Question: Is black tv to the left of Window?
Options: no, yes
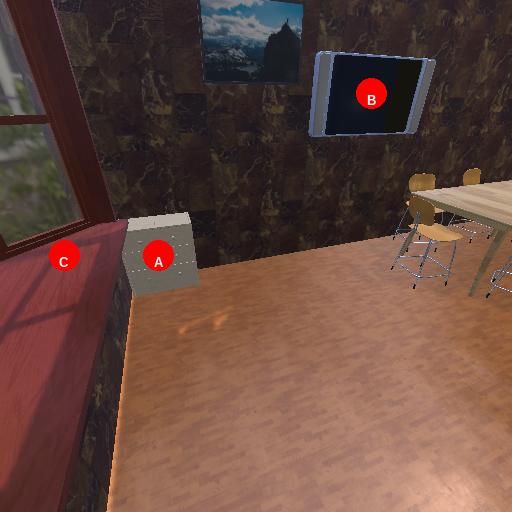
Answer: no